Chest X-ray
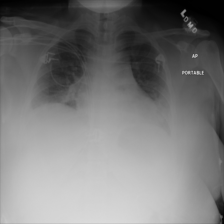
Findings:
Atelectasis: positive
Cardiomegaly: negative
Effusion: negative
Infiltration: negative
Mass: negative
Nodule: negative
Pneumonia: negative
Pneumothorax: negative
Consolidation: negative
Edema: negative
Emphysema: negative
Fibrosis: negative
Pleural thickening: negative
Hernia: negative